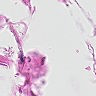
Metastatic tissue present: no